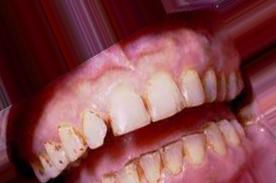
Condition: Tooth Discoloration